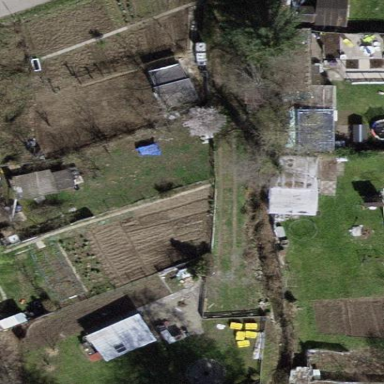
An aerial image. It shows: Area designated for allotments.